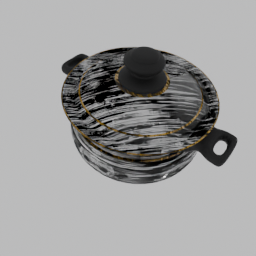
Label: tools